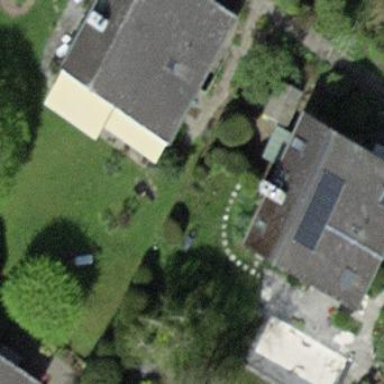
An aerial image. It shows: Simple and straightforward house.